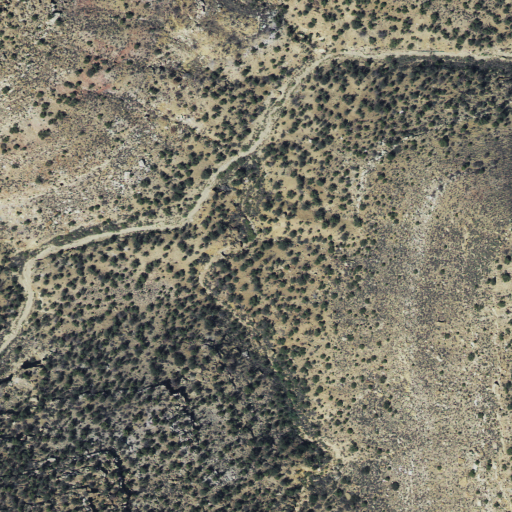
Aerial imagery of valley in Utah named Upper Trail Canyon containing shrub and evergreen forest